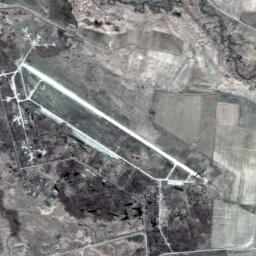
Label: airport